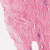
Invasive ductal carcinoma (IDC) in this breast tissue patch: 0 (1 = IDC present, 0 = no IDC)